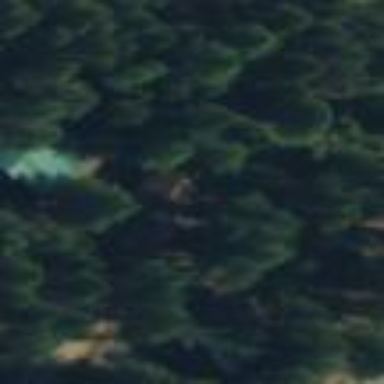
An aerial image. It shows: Evergreen woodland with needle-leaved trees.